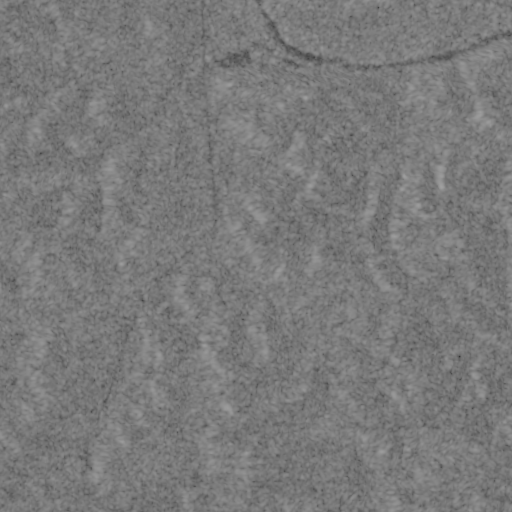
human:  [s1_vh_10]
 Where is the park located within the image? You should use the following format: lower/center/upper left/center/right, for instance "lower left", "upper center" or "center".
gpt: The park is located in the upper center of the image.
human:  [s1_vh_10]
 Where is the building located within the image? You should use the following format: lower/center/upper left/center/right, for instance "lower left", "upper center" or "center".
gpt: The building is located in the upper center of the image.
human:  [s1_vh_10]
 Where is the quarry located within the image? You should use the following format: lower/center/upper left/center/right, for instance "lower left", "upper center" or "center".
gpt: There is no quarry in the image.

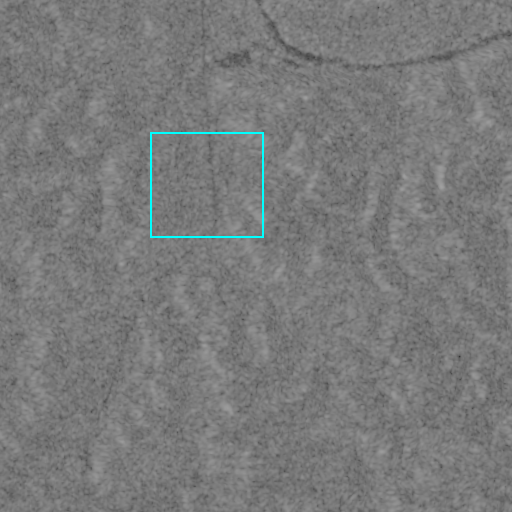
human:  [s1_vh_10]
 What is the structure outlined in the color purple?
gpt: There is no purple outline.
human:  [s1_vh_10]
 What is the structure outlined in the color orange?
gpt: There is no structure outlined in orange.